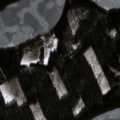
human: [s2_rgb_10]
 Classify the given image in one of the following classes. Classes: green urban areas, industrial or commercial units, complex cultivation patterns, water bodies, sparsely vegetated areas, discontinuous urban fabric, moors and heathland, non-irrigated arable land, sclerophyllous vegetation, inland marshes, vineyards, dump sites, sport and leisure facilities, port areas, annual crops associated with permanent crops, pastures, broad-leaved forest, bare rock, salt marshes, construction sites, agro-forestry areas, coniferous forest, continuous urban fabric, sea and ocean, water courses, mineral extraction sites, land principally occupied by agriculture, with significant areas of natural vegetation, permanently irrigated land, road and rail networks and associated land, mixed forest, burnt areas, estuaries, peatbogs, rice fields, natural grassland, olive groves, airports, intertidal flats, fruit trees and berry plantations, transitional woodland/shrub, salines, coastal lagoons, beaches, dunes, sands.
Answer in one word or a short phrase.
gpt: coniferous forest, water bodies